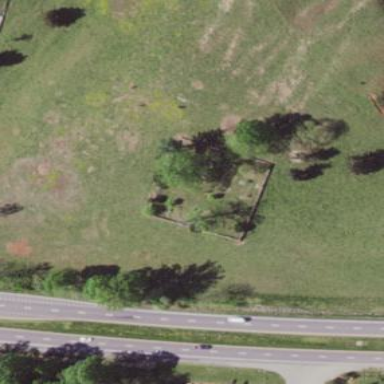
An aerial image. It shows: Grave yard.